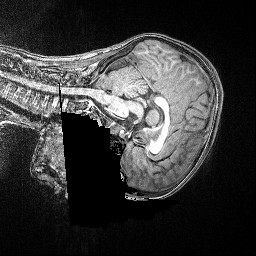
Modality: T1w
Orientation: sagittal
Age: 81
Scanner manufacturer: siemens
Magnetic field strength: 3 T
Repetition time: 2.5 s
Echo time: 0.00347 s